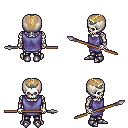
a pixel art fantasy rpg character, male body template, skeleton, chain tabard jacket, metal pants, blonde short mohawk hairstyle, iron tiara, bracelets, metal boots, spear, four views (front, back, left, right), 2x2 character sprite sheet, small pixel art, hard edges, no anti-aliasing